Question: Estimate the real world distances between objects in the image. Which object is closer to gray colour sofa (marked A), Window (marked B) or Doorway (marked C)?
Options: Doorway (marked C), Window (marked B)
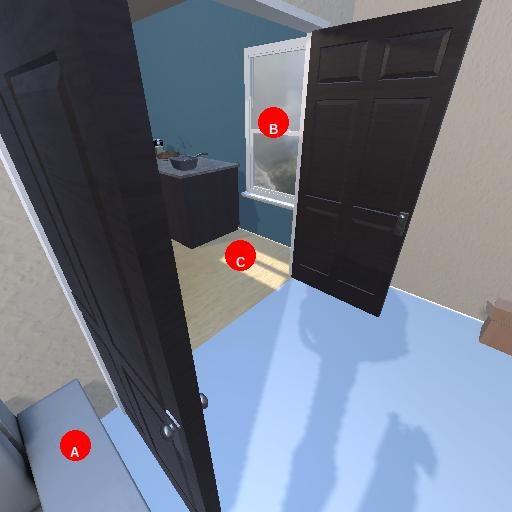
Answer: Doorway (marked C)